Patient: sex M, age 62
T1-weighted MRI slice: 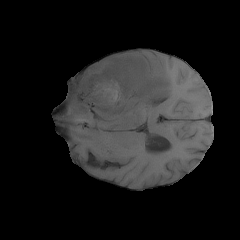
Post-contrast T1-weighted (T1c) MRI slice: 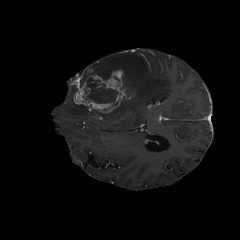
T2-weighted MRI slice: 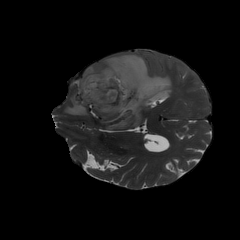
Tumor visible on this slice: yes
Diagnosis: Glioblastoma, IDH-wildtype
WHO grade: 4